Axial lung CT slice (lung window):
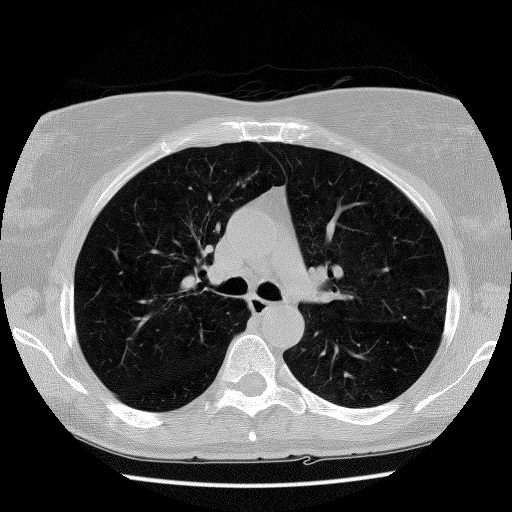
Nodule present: no